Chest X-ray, PA view. Patient: 63 years old, sex M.
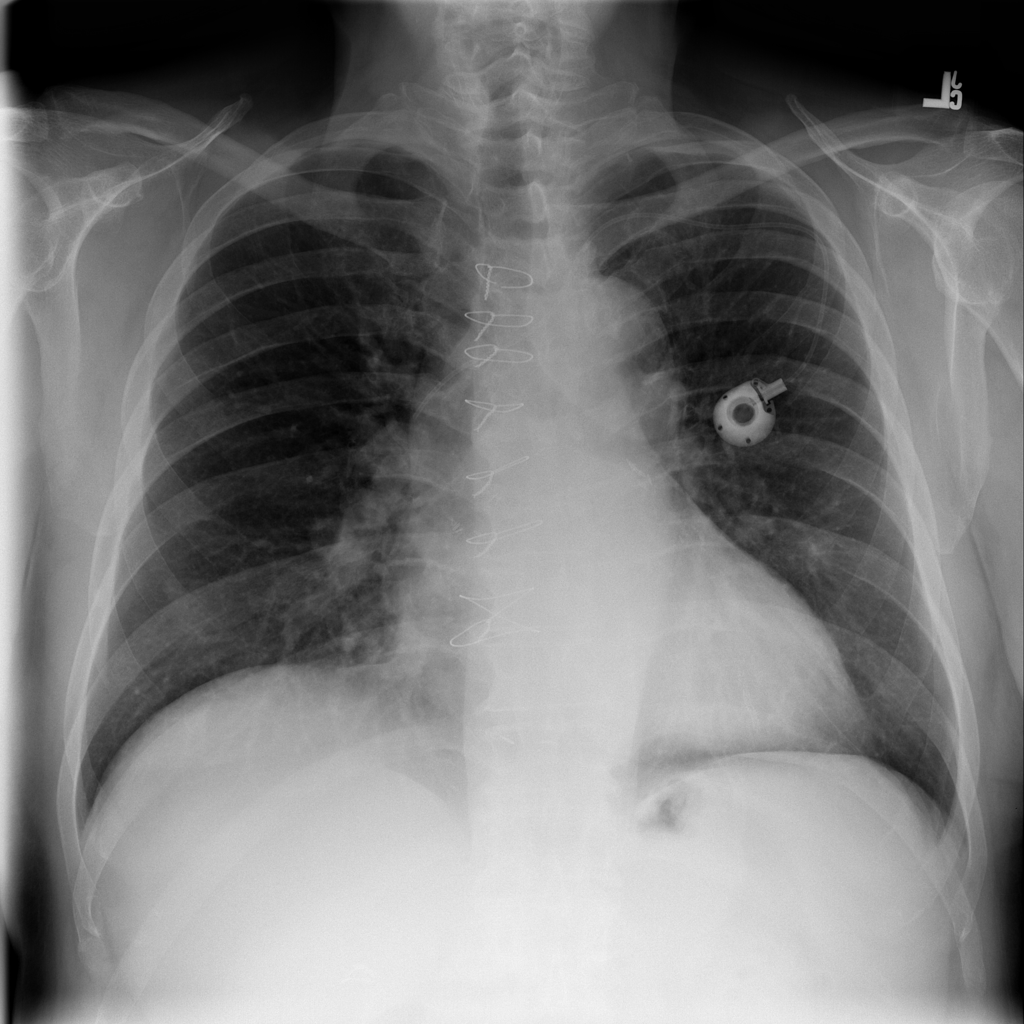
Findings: Cardiomegaly, Infiltration